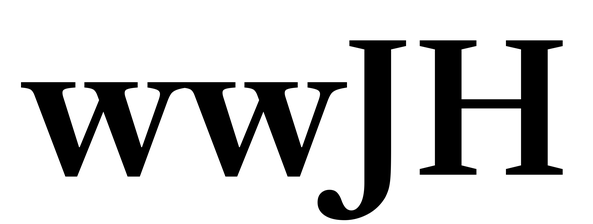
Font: LibreCaslonText_SemiBold